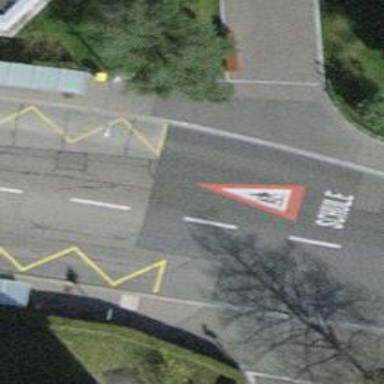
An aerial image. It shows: Bus stop with stop position for public transport.